Question: I'm generating random coordinates and adding on my list, but first I need verify if that coordinate already exists. I'm trying to use 'member' but when I was debugging I saw that isn't working:
My code is basically this:
'''
% L is a list and Q is a count that define the number of coordinate
% X and Y are the coordinate members
% check if the coordniate already exists
% if exists, R is 0 and if not, R is 1
createCoordinates(L,Q) :-
random(1,10,X),
random(1,10,Y),
convertNumber(X,Z),
checkCoordinate([Z,Y],L,R),
(R is 0 -> print('member'), createCoordinates(L,Q); print('not member'),createCoordinates(L,Q-1).
checkCoordinate(C,L,R) :-
(member(C,L) -> R is 0; R is 1).
% transforms the number N in a letter L
convertNumber(N,L) :-
N is 1, L = 'A';
N is 2, L = 'B';
...
N is 10, L = 'J'.
%call createCoordinates
createCoordinates(L,20).
'''
When I was debugging this was the output:

In this picture I'm in the firts interation and L is empty, so R should be 1 but always is 0, the coordinate always is part of the list.
I have the impression that the 'member' clause is adding the coordinate at my list and does'nt make sense
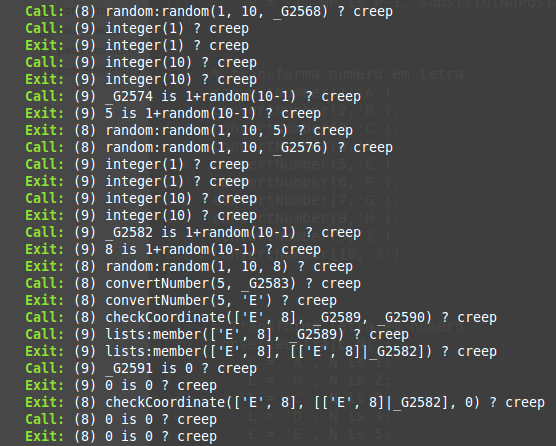
Answer: First off, I would recommend breaking your problem down into smaller pieces. You should have a procedure for making a random coordinate:
'''
random_coordinate([X,Y]) :-
random(1, 10, XN), convertNumber(XN, X),
random(1, 10, Y).
'''
Second, your 'checkCoordinate/3' is converting Prolog's success/failure into an integer, which is just busy work for Prolog and not really improving life for you. 'memberchk/2' is completely sufficient to your task ('member/2' would work too but is more powerful than necessary). The real problem here is not that 'member/2' didn't work, it's that you are trying to build up this list parameter on the way out, but you need it to exist on the way in to examine it.
We usually solve this kind of problem in Prolog by adding a third parameter and prepending values to the list on the way through. The base case then equates that list with the outbound list and we protect the whole thing with a lower-arity procedure. In other words, we do this:
'''
random_coordinates(N, Coordinates) :- random_coordinates(N, [], Coordinates).
random_coordinates(0, Result, Result).
random_coordinates(N, CoordinatesSoFar, FinalResult) :- ...
'''
Now that we have two things, 'memberchk/2' should work the way we need it to:
'''
random_coordinates(N, CoordinatesSoFar, FinalResult) :-
N > 0, succ(N0, N), % count down, will need for recursive call
random_coordinate(Coord),
(memberchk(Coord, CoordinatesSoFar) ->
random_coordinates(N, CoordinatesSoFar, FinalResult)
;
random_coordinates(N0, [Coord|CoordinatesSoFar], FinalResult)
).
'''
And this seems to do what we want:
'''
?- random_coordinates(10, L), write(L), nl.
[[G,7],[G,3],[H,9],[H,8],[A,4],[G,1],[I,9],[H,6],[E,5],[G,8]]
?- random_coordinates(10, L), write(L), nl.
[[F,1],[I,8],[H,4],[I,1],[D,3],[I,6],[E,9],[D,1],[C,5],[F,8]]
'''
Finally, I note you continue to use this syntax: 'N is 1, ...'. I caution you that this looks like an error to me because there is no distinction between this and 'N = 1', and your predicate could be stated somewhat tiresomely just with this:
'''
convertNumber(1, 'A').
convertNumber(2, 'B').
...
'''
My inclination would be to do it computationally with 'char_code/2' but this construction is actually probably better.
Another hint that you are doing something wrong is that the parameter 'L' to 'createCoordinates/2' gets passed along in all cases and is not examined in any of them. In Prolog, we often have variables that appear to just be passed around meaninglessly, but they usually change positions or are used multiple times, as in 'random_coordinates(0, Result, Result)'; while nothing appears to be happening there, what's actually happening is plumbing: the built-up parameter becomes the result value. Nothing interesting is happening to the variable directly there, but it is being plumbed around. But nothing is happening at all to L in your code, except it is supposedly being checked for a new coordinate. But you're never actually appending anything to it, so there's no reason to expect that anything would wind up in L.
Notice that @lambda.xy.x solves the problem in their answer by prepending the new coordinate in the head of the clause and examining the list only after the recursive call in the body, obviating the need for the second list parameter.
Also take a look at @lambda.xy.x's other solution as it has better time complexity as N approaches 100.